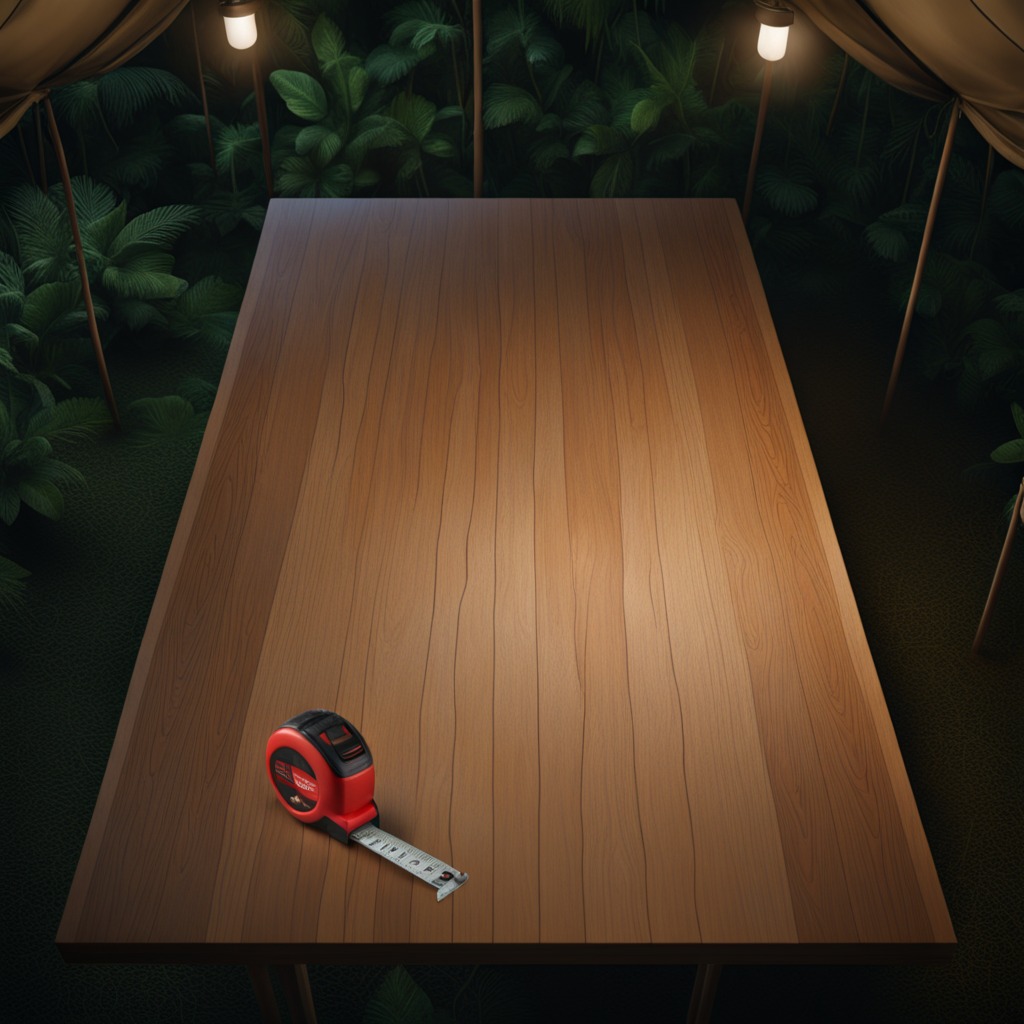
A measuring tape lies on a clean wooden table inside a jungle field workshop tent at night dim ambient light soft shadows worn but